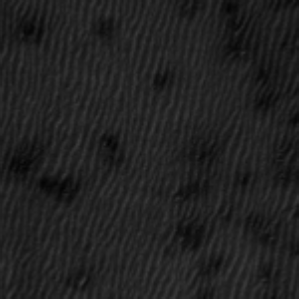
Label: frost